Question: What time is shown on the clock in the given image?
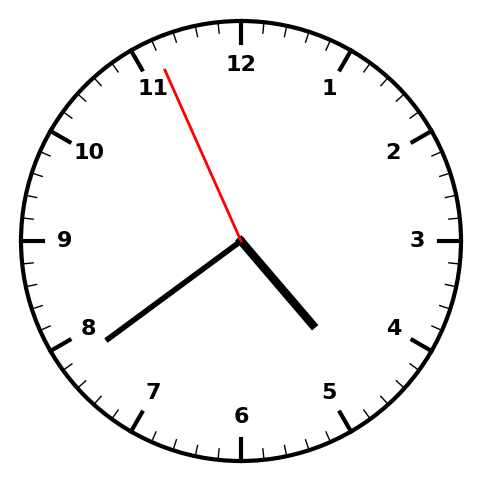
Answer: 04:38:56